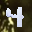
Label: 4